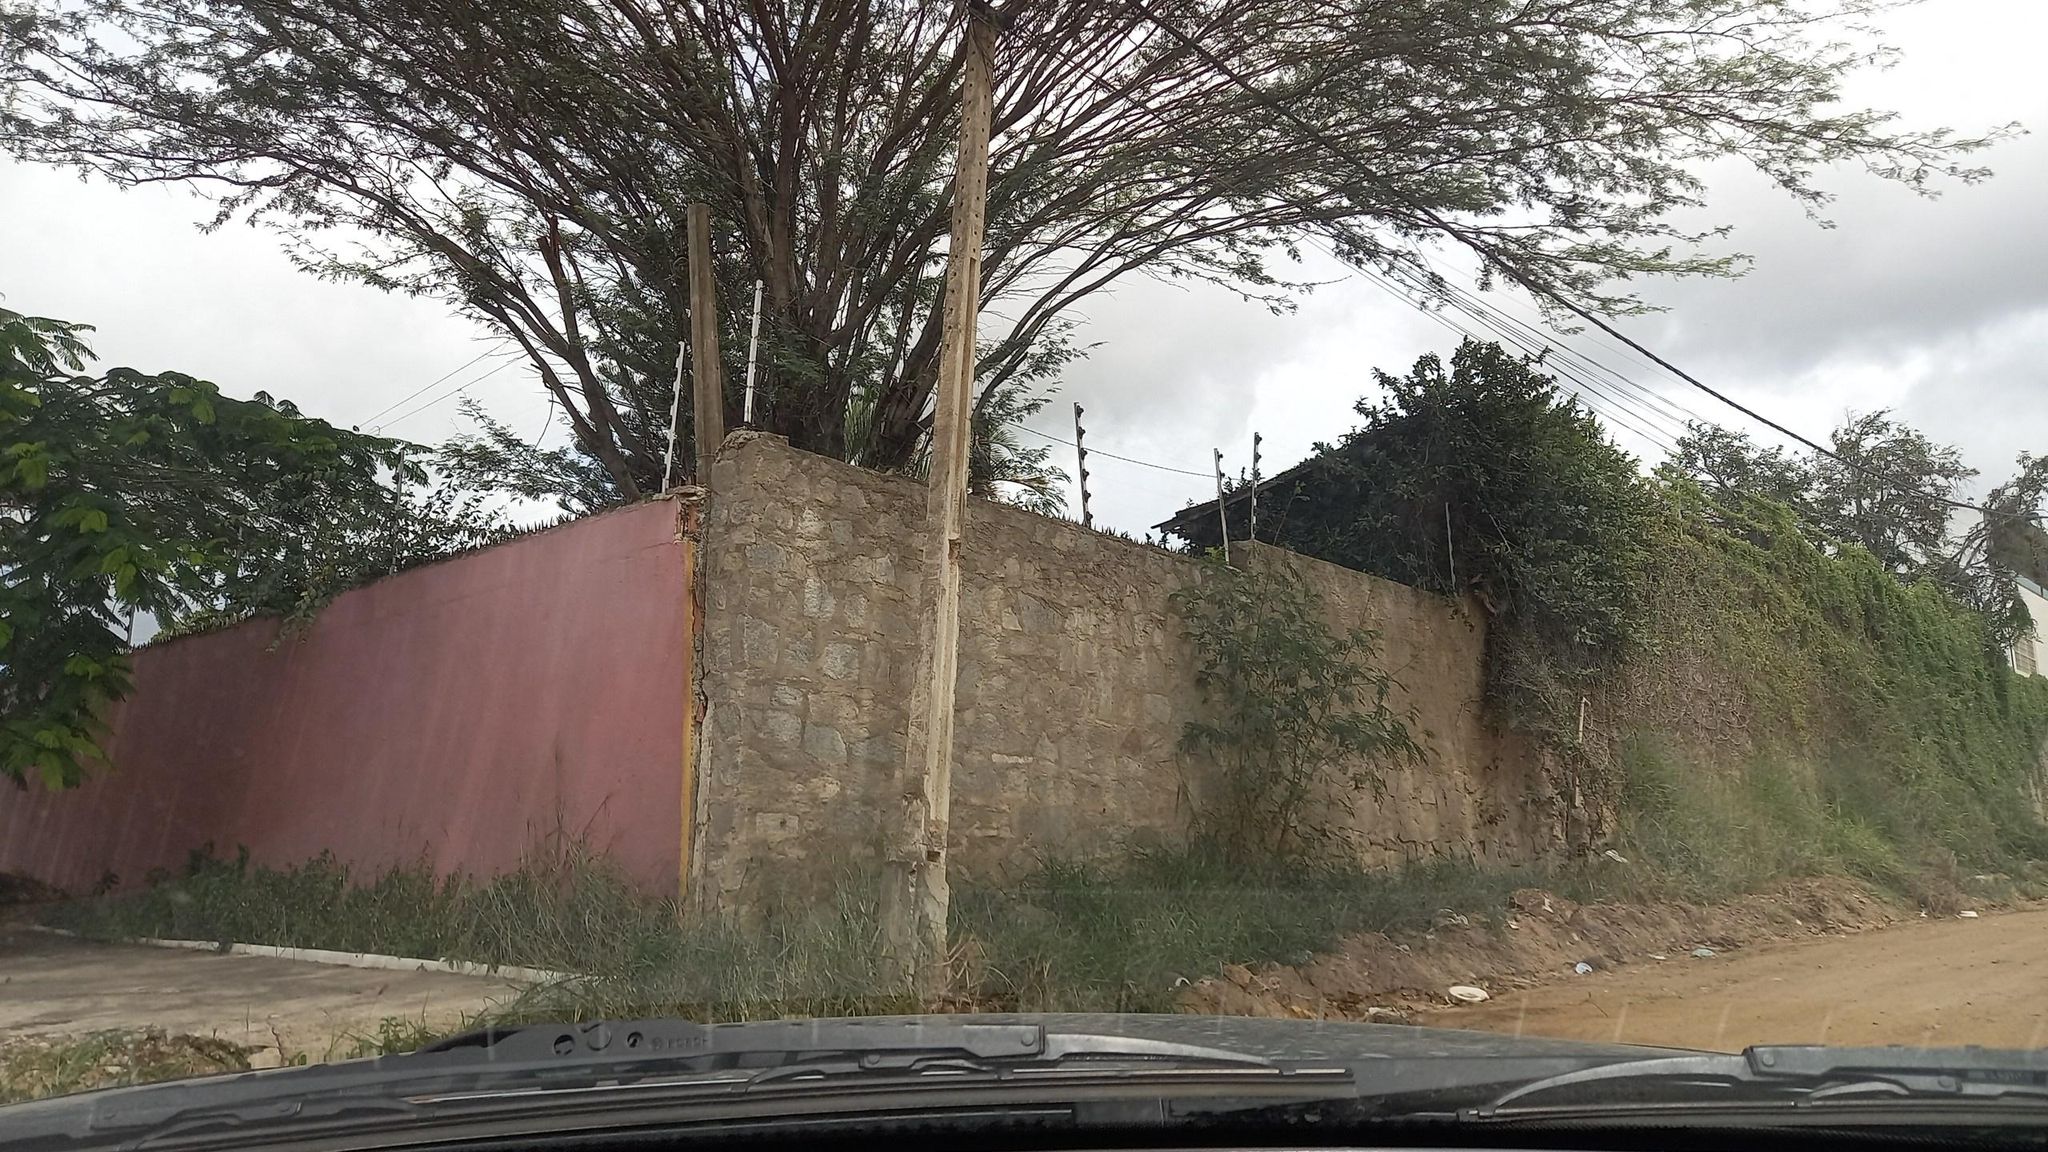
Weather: cloudy
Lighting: day
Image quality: good
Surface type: driving surface
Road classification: residential
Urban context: suburban or peri-urban
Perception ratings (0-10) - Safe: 1.28, Lively: 0.55, Beautiful: 2.97, Boring: 4.6, Depressing: 7.33, Wealthy: 0.44